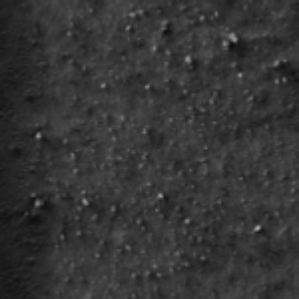
Label: frost